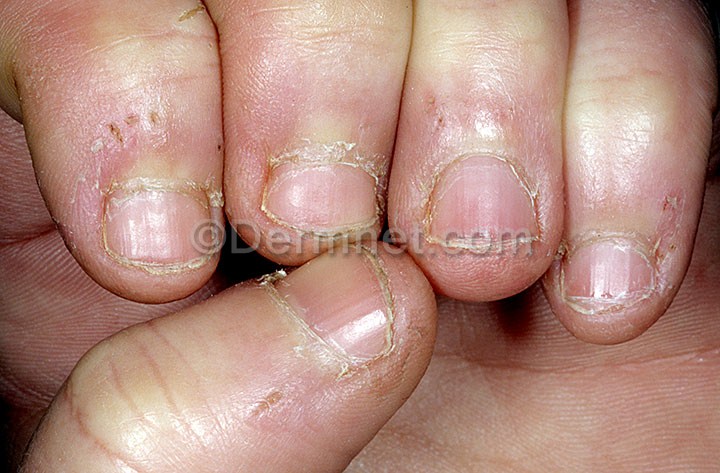
Disease: Nail Fungus and other Nail Disease